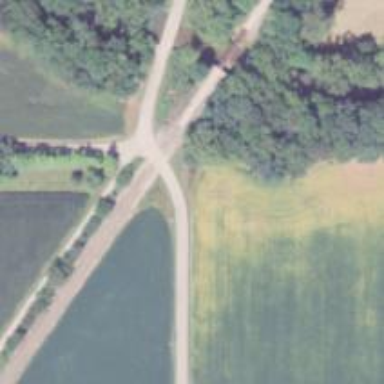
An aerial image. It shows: Tertiary road.